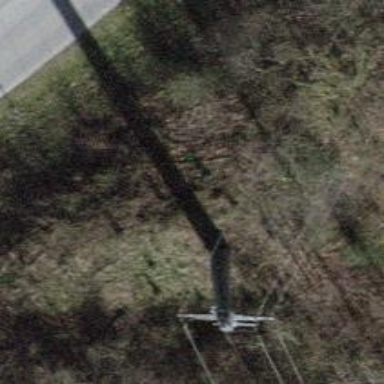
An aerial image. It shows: Minor power line.